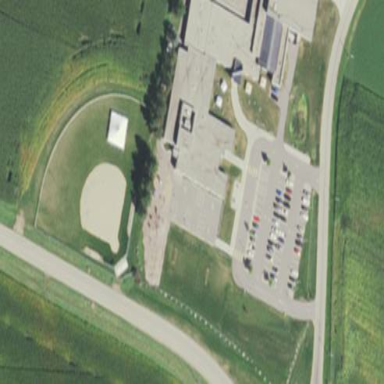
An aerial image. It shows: School.